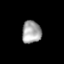
Tissue: lung
Cell type: T cells
Senescence score: 0.1977
Nuclear area (px): 424
Mean DAPI intensity: 164.557